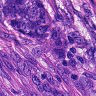
Metastatic tissue present: yes